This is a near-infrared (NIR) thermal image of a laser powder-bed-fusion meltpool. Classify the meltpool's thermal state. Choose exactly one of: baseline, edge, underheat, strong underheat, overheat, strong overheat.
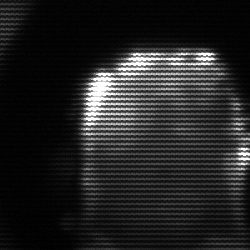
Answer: baseline